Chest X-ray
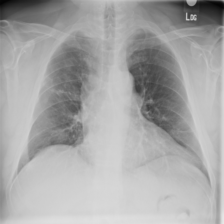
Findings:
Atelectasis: negative
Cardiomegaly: negative
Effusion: negative
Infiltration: negative
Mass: negative
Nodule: negative
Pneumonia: negative
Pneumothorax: negative
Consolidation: negative
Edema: negative
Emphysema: negative
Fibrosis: negative
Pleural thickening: negative
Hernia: negative